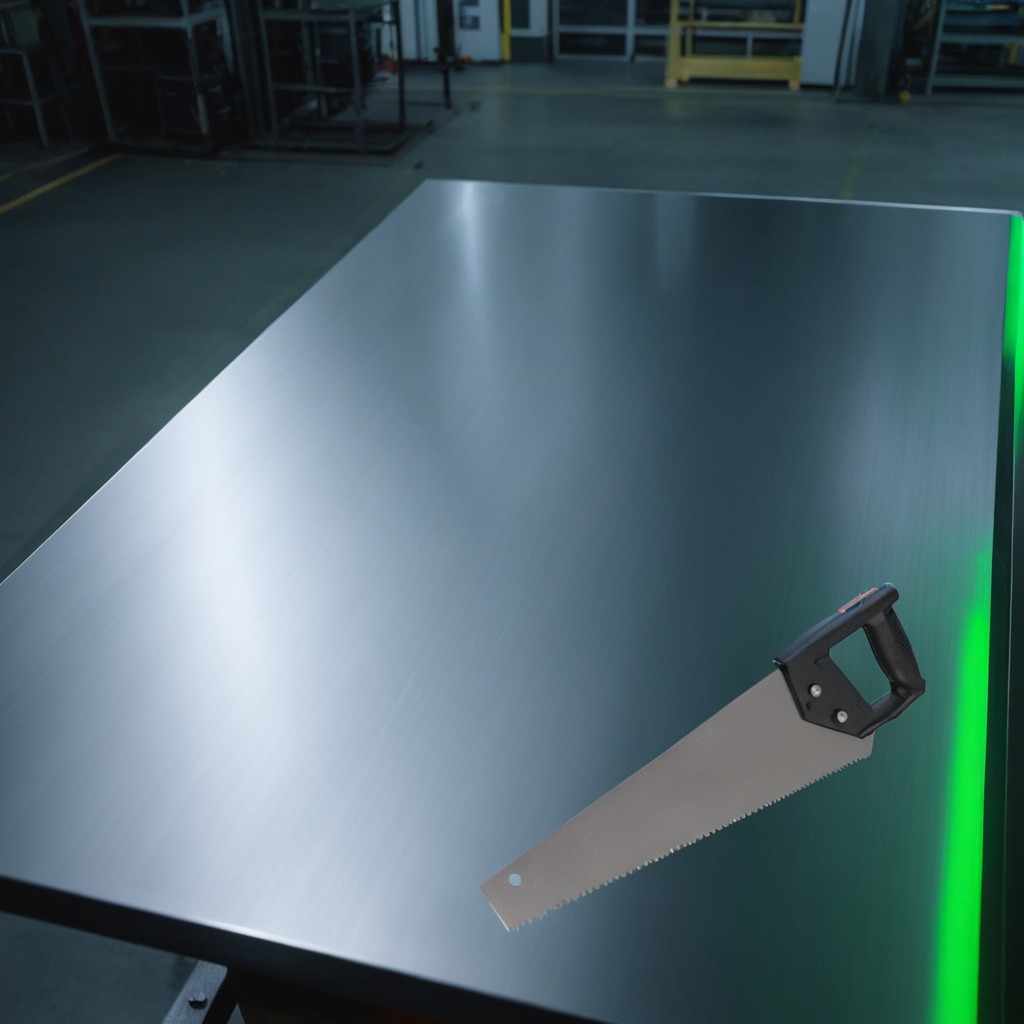
A metal saw is lying on a metal table in a machine shop under fluorescent lights.